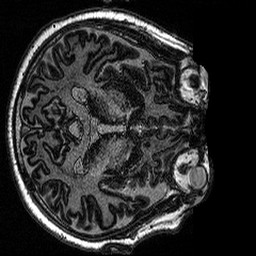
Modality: MP2RAGE
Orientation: axial
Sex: male
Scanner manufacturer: siemens
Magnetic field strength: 3 T
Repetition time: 5 s
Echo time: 0.00292 s